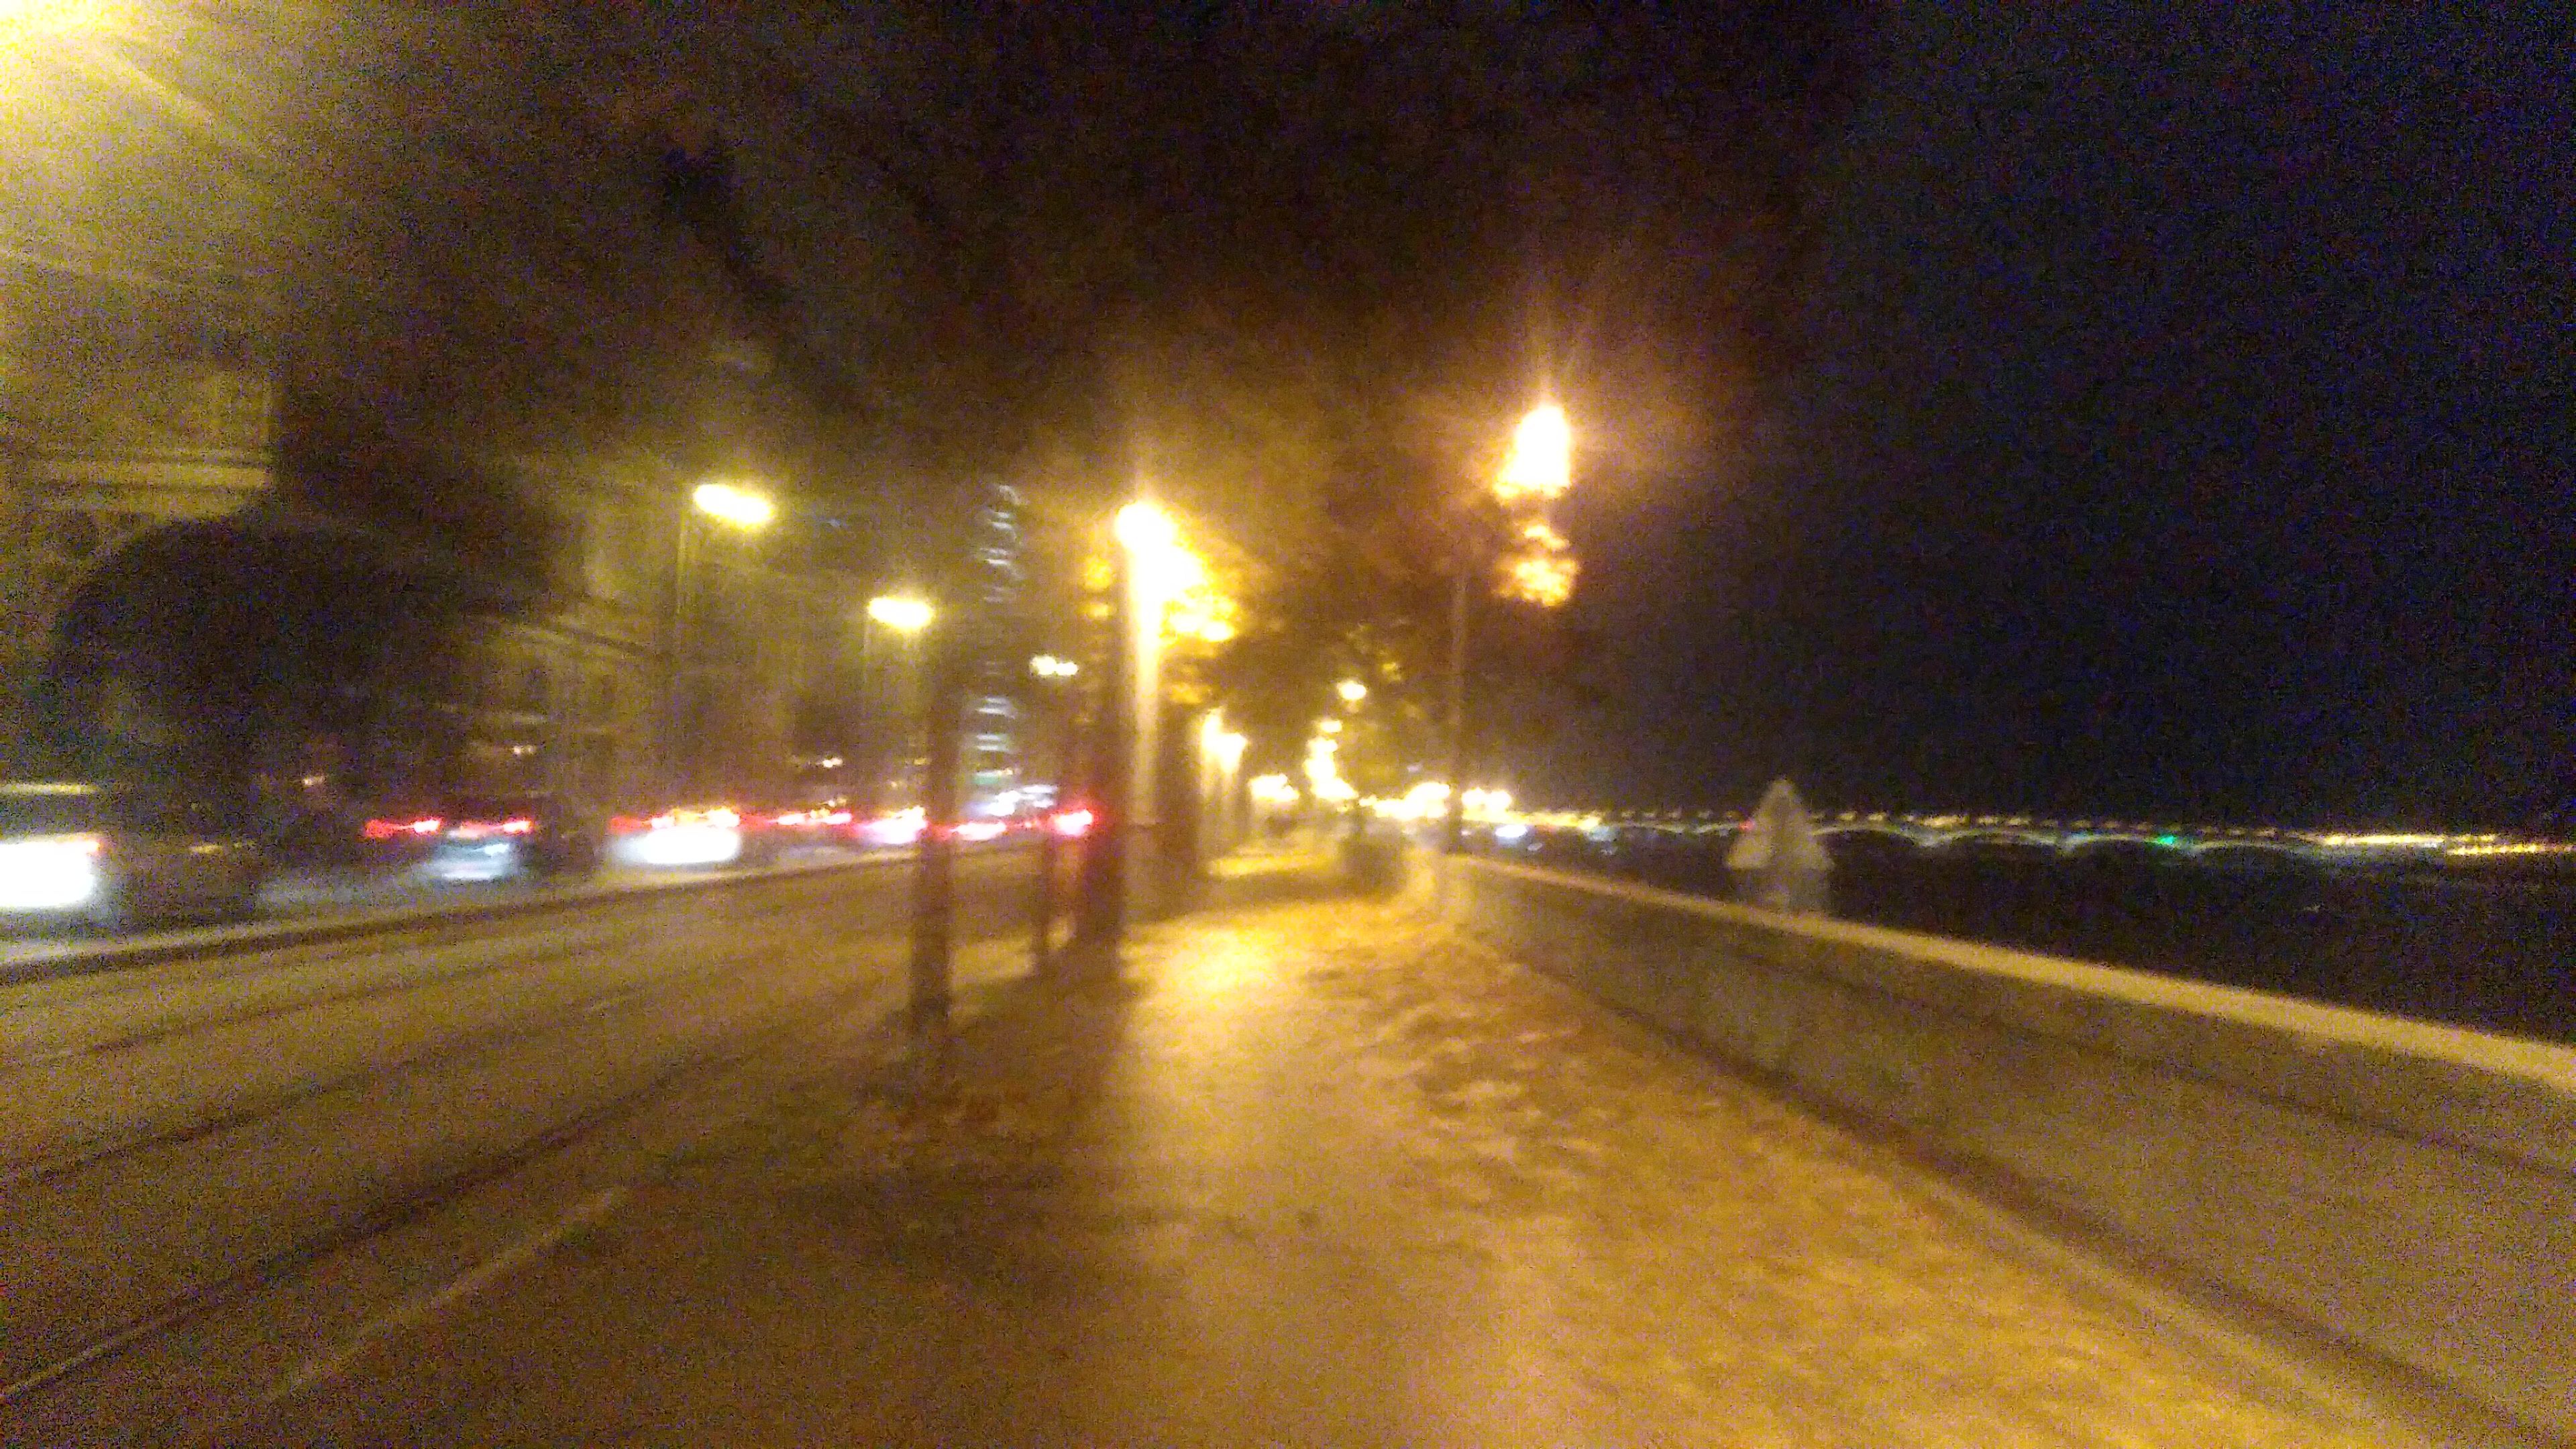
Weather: clear
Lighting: night
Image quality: slightly poor
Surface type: driving surface
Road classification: footway, cycleway
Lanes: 1
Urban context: urban centre
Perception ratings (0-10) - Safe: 0.83, Lively: 2.59, Beautiful: 3.07, Boring: 4.94, Depressing: 1.31, Wealthy: 9.6